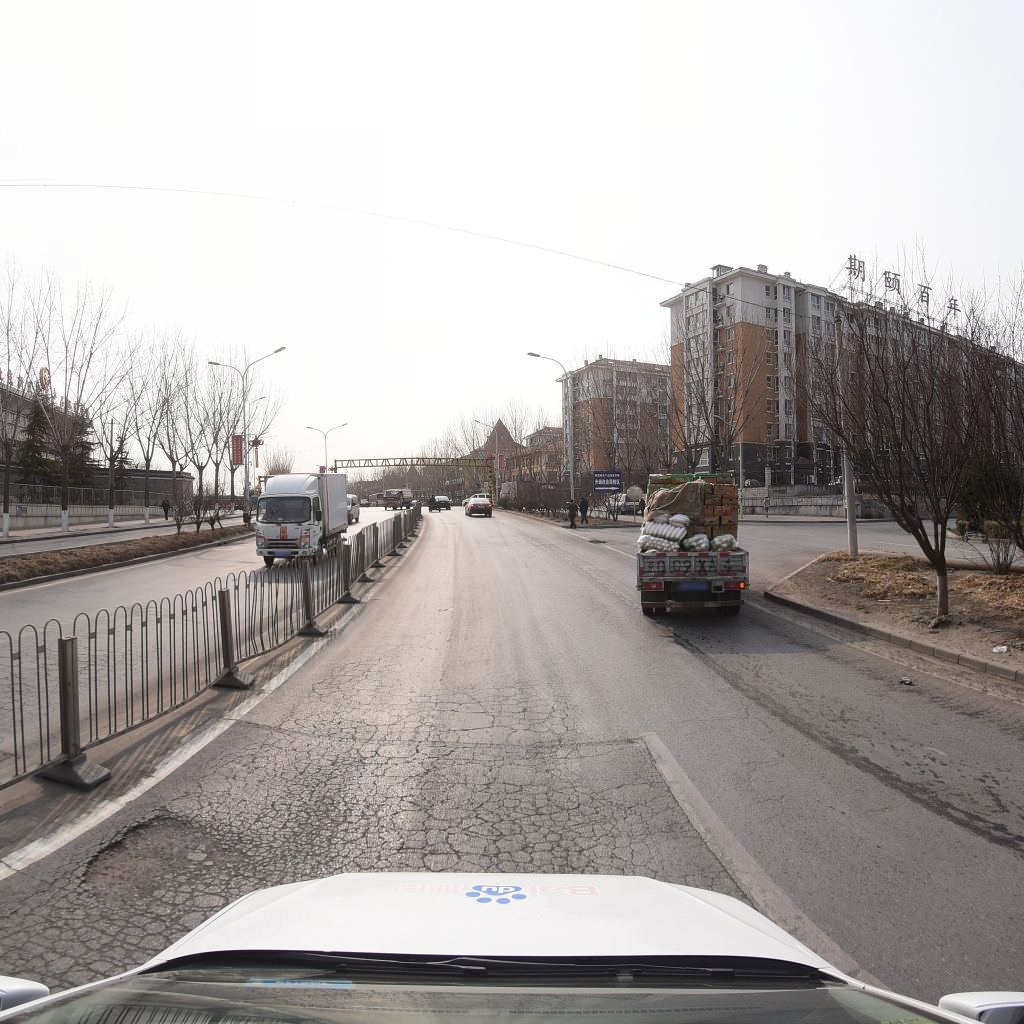
Region: Fengtai
Road damage annotations: alligator crack, pothole